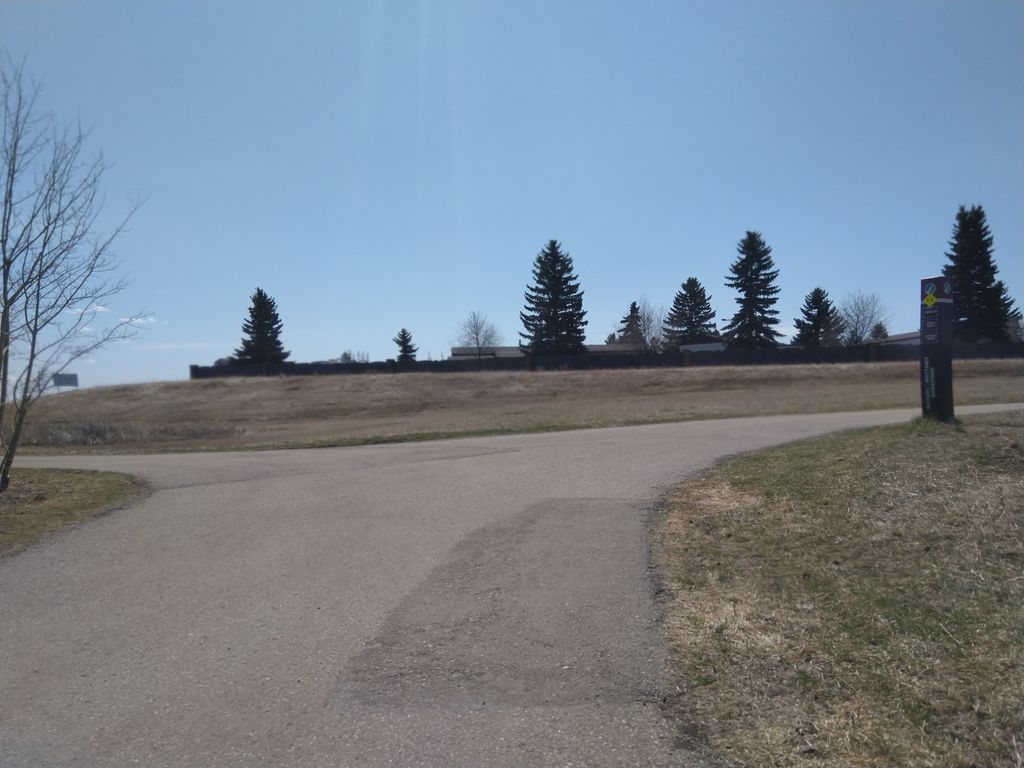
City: calgary